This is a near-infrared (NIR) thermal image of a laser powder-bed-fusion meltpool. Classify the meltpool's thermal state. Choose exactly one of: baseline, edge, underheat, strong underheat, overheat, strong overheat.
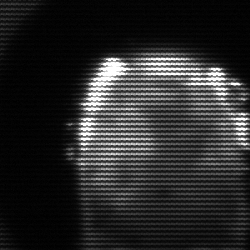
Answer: baseline